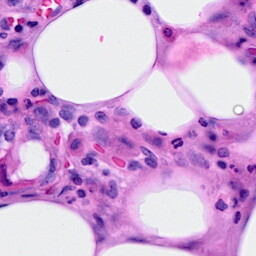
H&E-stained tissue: Breast